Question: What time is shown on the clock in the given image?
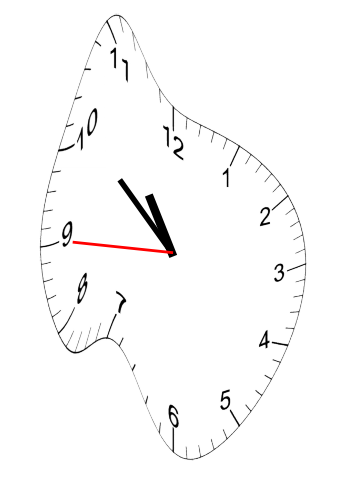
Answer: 10:51:45